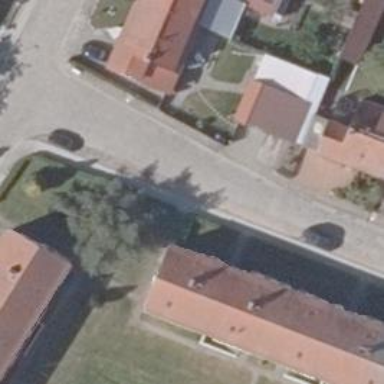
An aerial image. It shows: Residential road with sidewalks on both sides.